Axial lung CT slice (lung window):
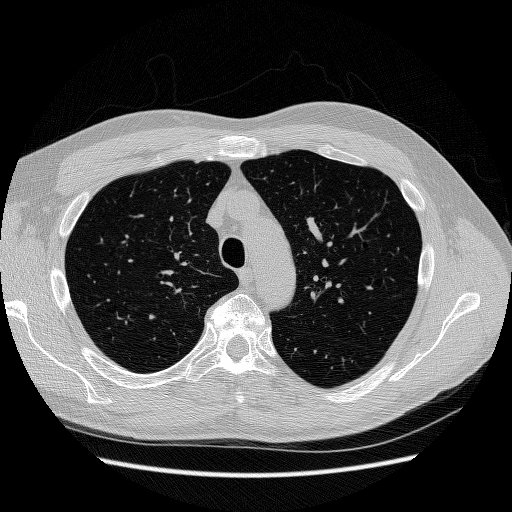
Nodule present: no